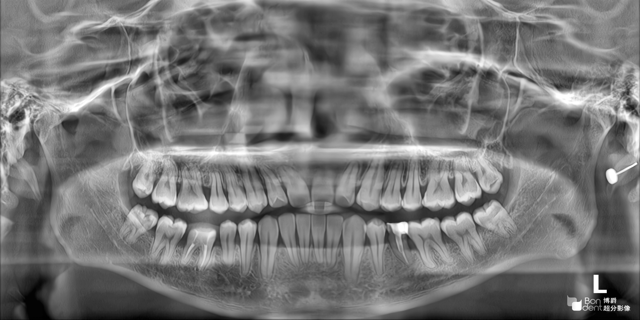
adult